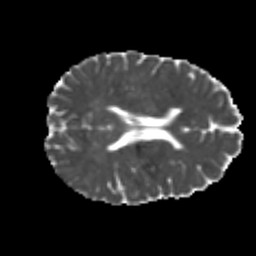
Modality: MD
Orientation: axial
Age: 20
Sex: male
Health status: healthy
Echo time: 0.074 s